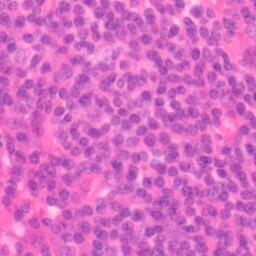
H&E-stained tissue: Colon